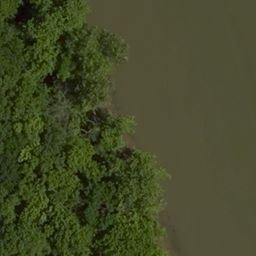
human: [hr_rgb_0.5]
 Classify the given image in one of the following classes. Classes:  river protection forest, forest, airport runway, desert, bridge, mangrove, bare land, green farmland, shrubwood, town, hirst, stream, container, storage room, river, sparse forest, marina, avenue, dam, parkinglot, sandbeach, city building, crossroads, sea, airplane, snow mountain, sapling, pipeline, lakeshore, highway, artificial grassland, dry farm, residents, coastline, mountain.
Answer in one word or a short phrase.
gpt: river protection forest